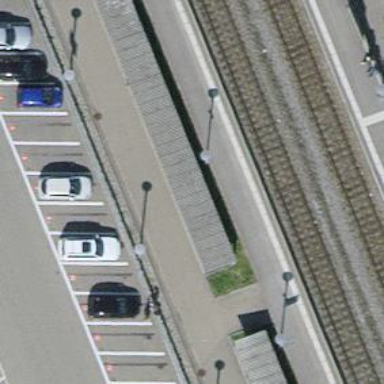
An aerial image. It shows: Bicycle parking facility with wall loops located on the roof of building.